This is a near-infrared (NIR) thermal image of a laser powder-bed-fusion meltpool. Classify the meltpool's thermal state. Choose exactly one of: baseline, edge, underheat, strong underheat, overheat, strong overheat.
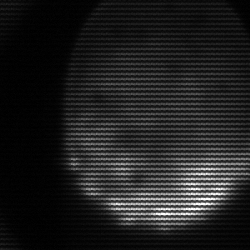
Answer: edge